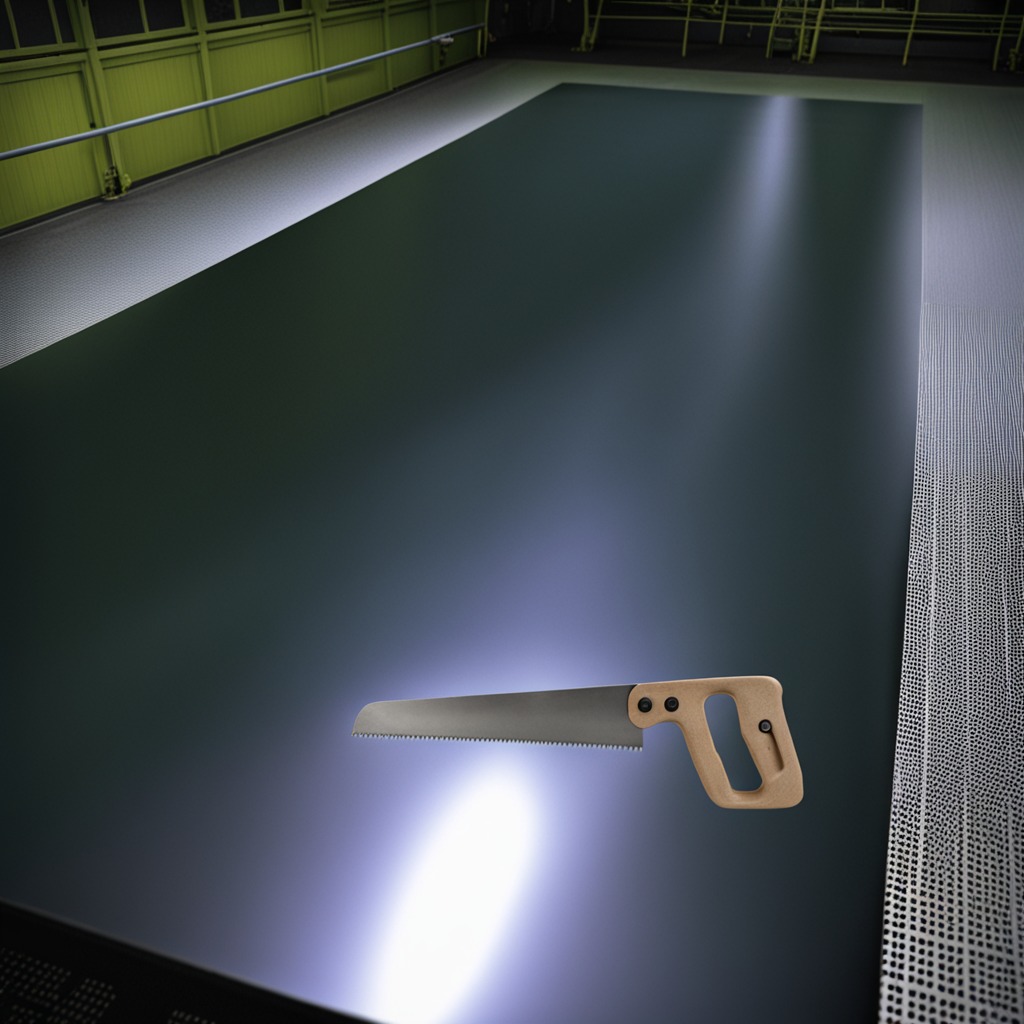
A metal saw is lying on the table.